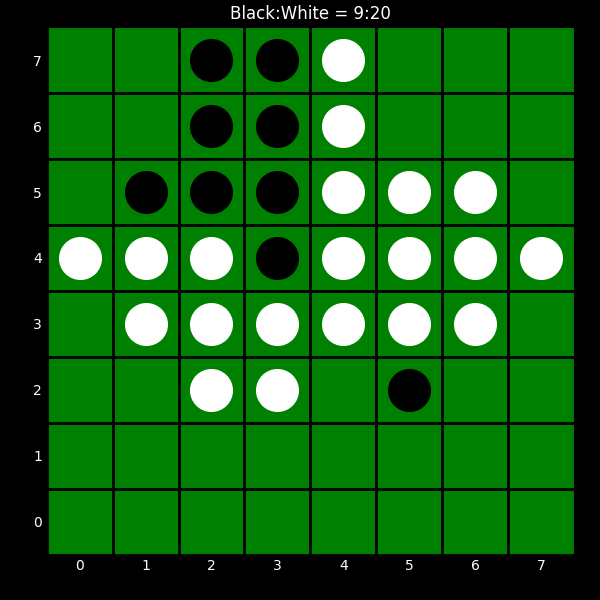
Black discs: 9
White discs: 20